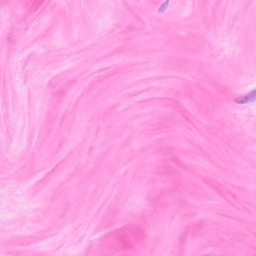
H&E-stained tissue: Breast